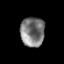
Tissue: prostate
Cell type: T cells
Senescence score: 0.2898
Nuclear area (px): 703
Mean DAPI intensity: 122.737